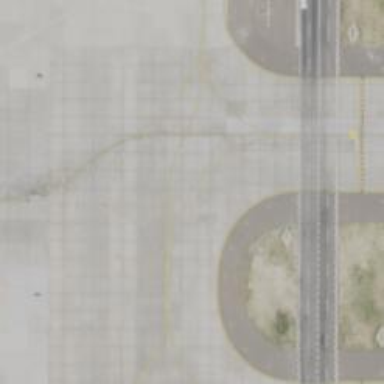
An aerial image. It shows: View of taxiway at the airport.